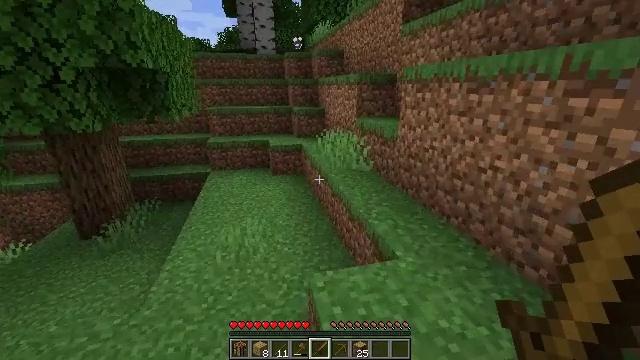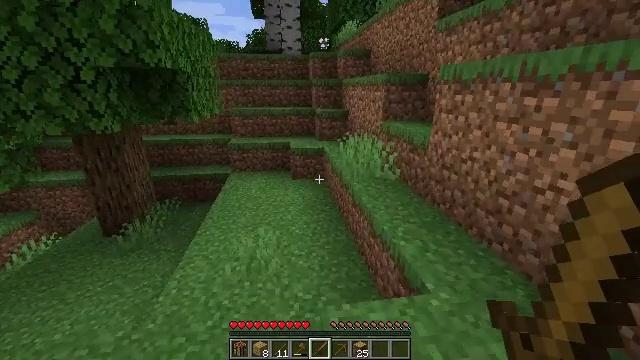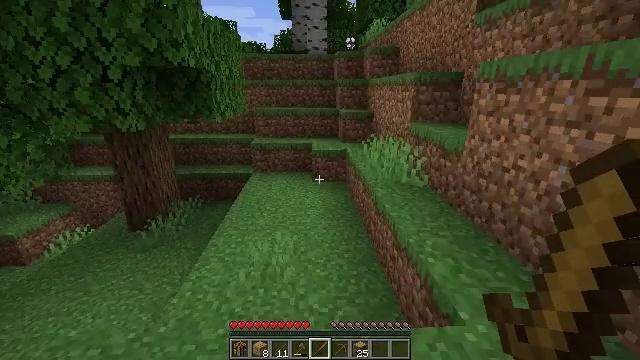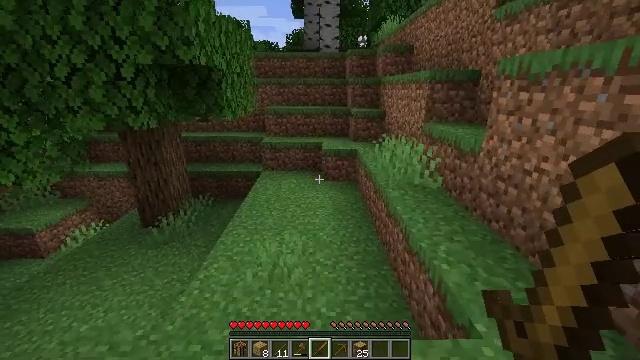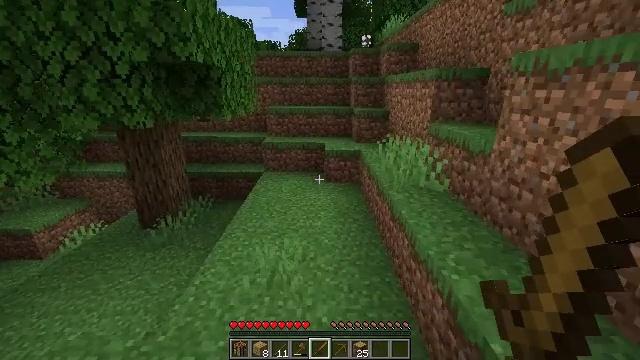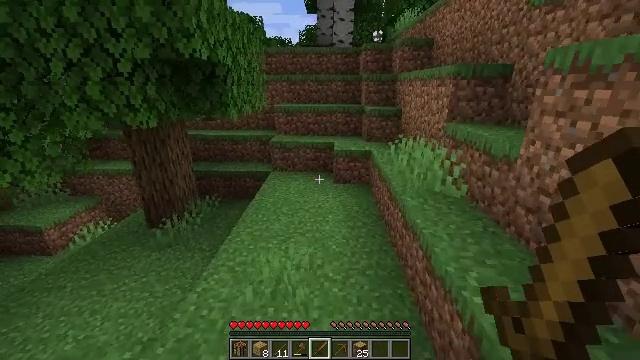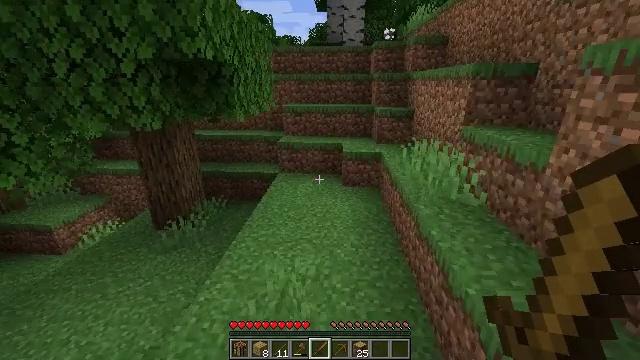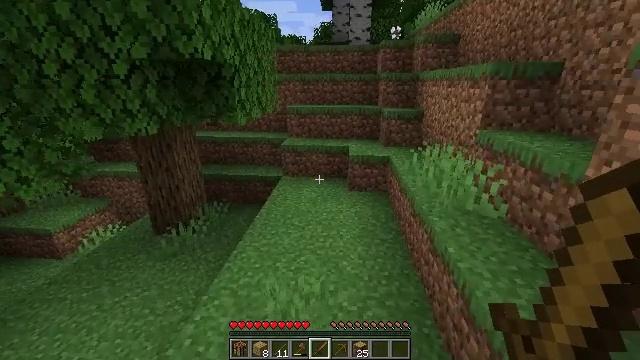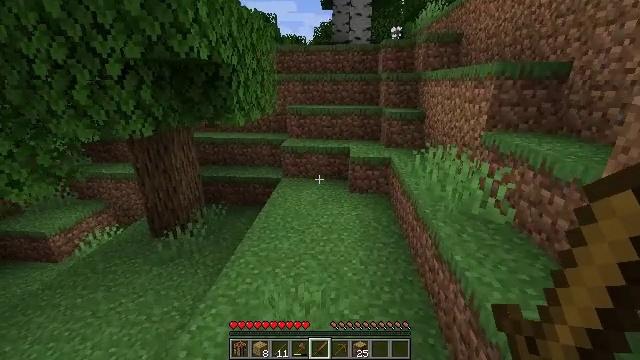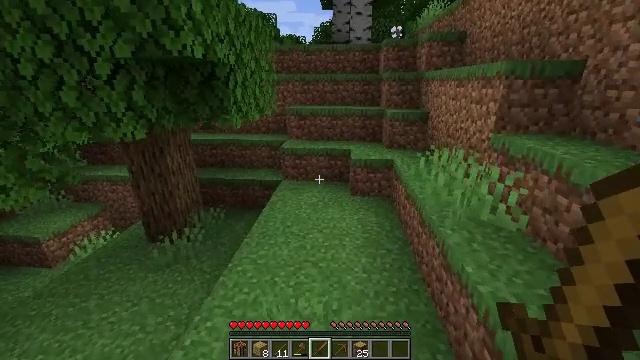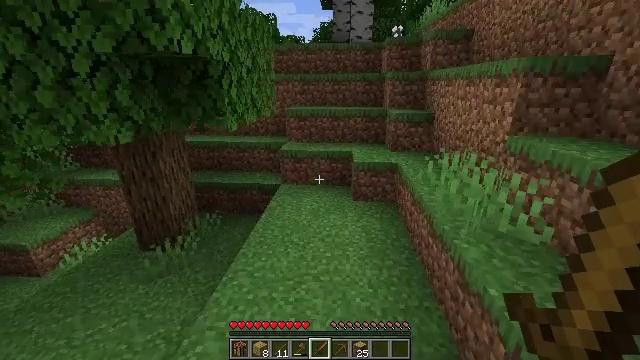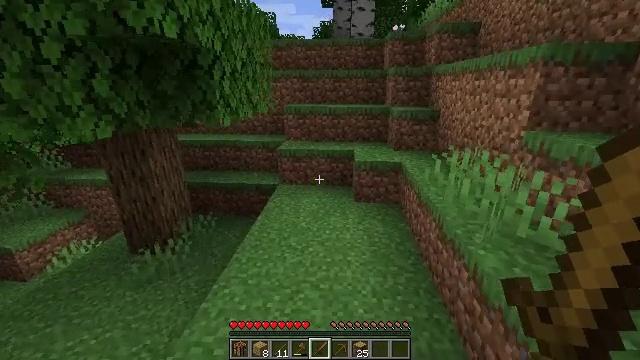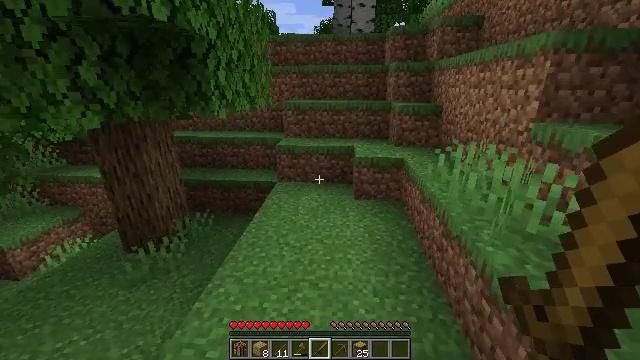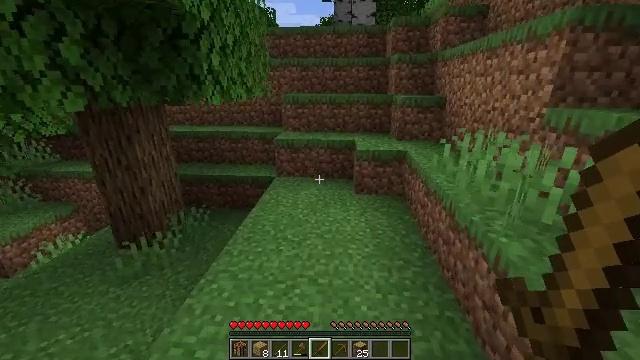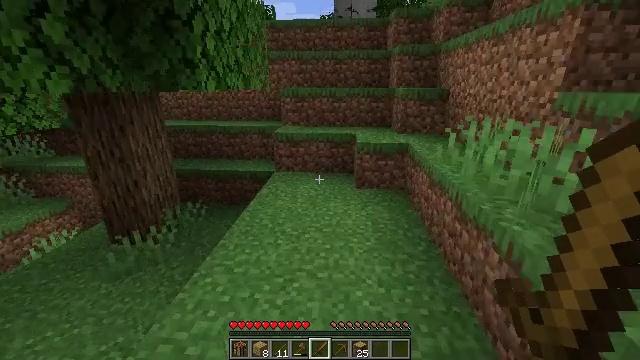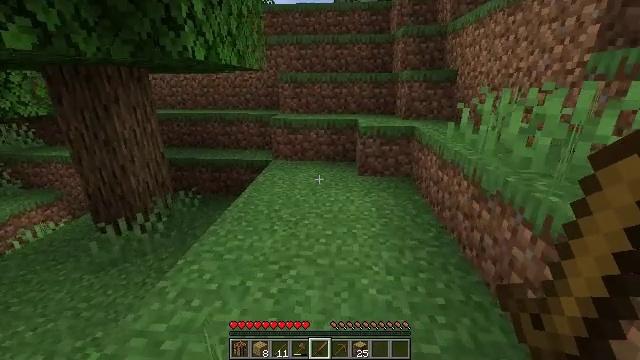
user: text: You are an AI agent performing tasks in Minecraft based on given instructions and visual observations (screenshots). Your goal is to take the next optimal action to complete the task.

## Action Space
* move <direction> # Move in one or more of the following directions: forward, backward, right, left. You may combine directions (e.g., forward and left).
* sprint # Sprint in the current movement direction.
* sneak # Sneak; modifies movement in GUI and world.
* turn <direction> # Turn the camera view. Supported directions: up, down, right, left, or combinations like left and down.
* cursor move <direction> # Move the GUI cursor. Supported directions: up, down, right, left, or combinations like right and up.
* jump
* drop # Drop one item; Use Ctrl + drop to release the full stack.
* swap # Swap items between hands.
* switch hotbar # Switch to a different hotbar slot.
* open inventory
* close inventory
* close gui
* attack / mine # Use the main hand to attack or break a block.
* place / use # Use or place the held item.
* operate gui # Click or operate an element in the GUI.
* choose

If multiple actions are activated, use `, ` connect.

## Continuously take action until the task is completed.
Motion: motion action
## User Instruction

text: Get some roses from the rose bush.
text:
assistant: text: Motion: move forward, turn left
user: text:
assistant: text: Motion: move forward, turn left
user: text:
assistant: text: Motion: move forward, turn left
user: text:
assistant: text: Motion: move forward
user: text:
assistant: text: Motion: move forward, turn left
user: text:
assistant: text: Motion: move forward, turn left
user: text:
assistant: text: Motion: move forward, turn left
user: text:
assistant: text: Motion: move forward
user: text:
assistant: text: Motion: move forward
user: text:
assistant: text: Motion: move forward
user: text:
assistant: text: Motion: move forward
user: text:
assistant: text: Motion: move forward
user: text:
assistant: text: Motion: move forward
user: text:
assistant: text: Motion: move forward
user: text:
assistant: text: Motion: move forward
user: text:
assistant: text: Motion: move forward
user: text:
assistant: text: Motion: move forward
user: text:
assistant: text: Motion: move forward
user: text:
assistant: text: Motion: move forward
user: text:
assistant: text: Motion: move forward
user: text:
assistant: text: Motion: move forward
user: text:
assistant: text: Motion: move forward
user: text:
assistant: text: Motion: move forward
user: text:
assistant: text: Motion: move forward
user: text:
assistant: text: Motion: move forward
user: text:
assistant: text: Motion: move forward
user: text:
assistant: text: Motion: move forward
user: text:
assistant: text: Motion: move forward
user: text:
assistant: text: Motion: move forward
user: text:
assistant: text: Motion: move forward